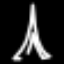
Label: The Eiffel Tower